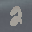
Label: 2